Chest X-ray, AP view. Patient: 14 years old, sex M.
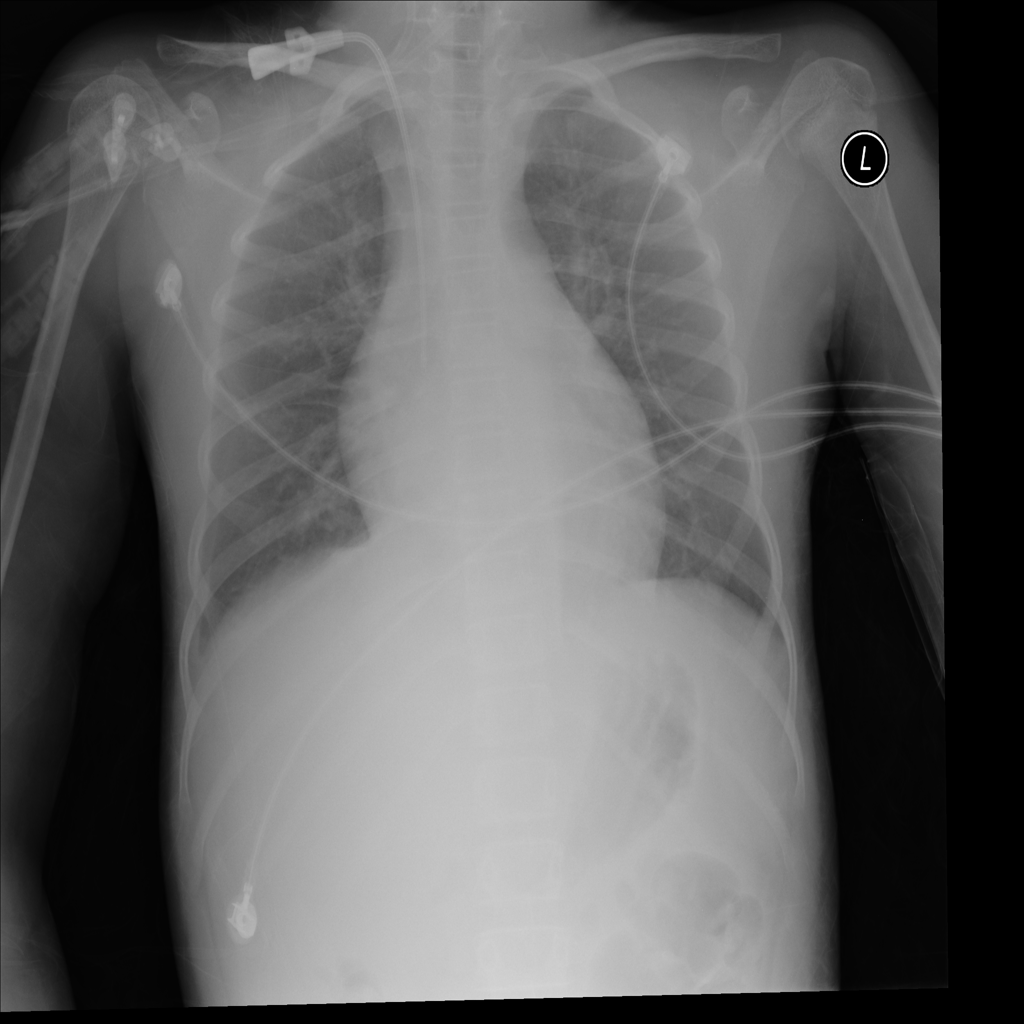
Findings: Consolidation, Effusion